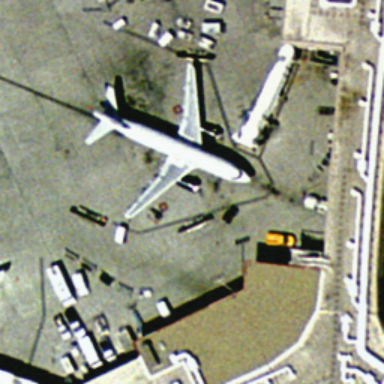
There is an airplane at the airport .